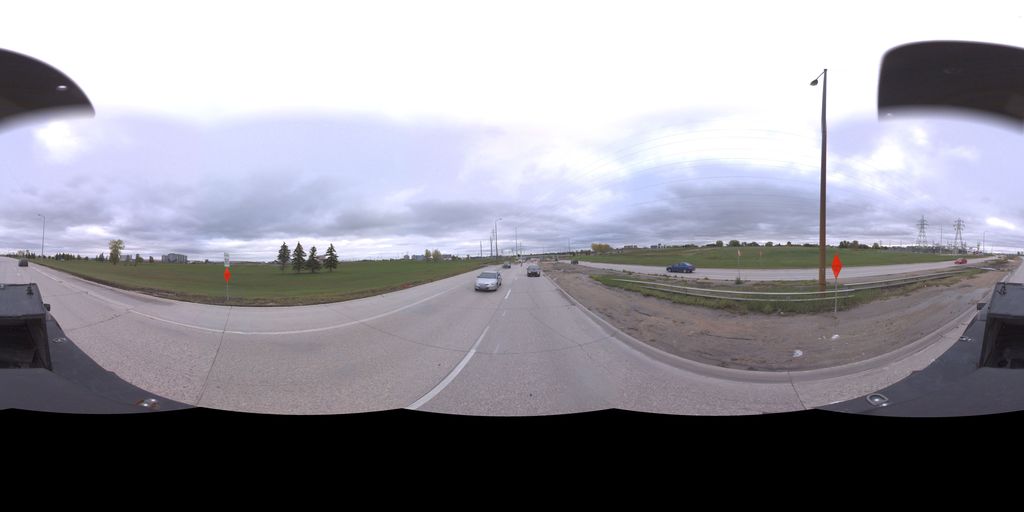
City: winnipeg